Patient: sex M, age 47
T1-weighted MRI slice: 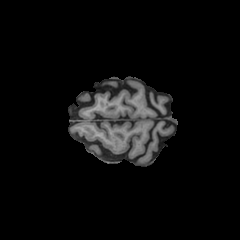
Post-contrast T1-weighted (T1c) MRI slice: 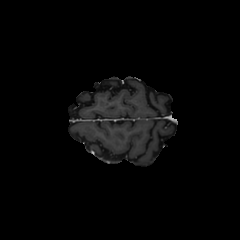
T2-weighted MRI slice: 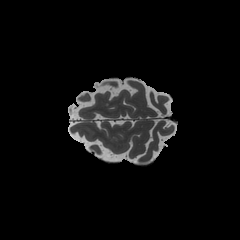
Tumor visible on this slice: no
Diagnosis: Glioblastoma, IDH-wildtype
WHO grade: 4